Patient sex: F
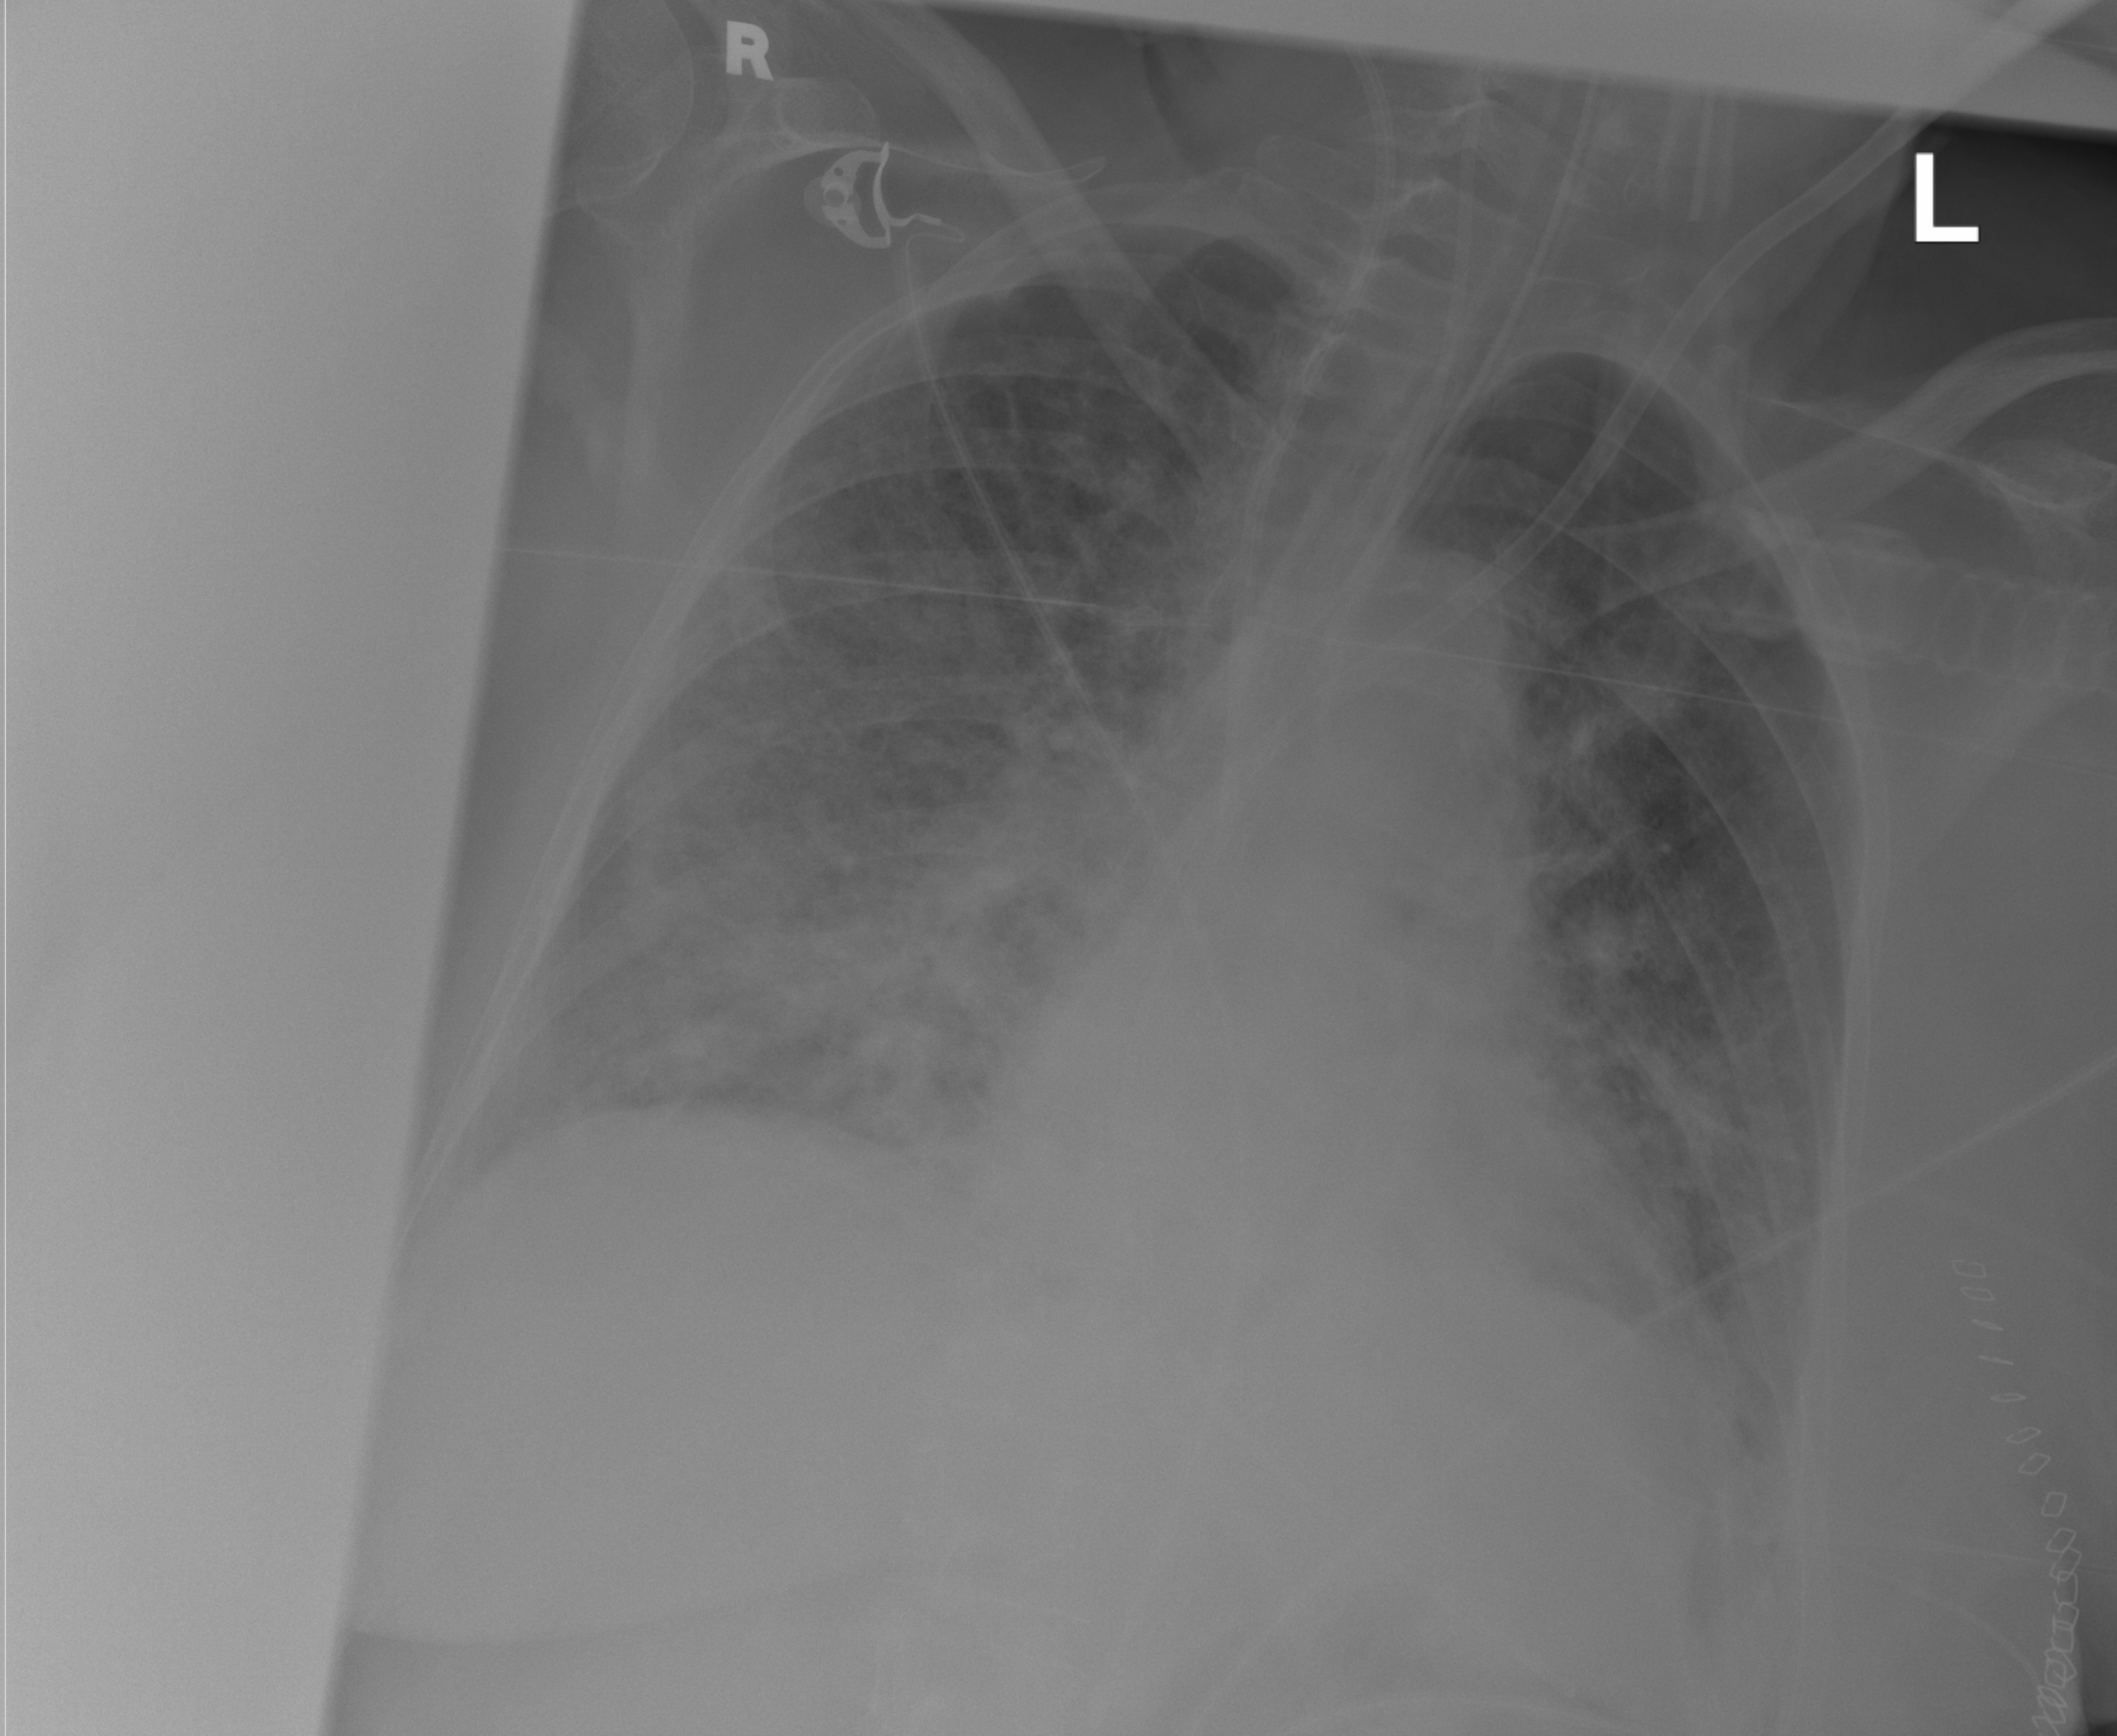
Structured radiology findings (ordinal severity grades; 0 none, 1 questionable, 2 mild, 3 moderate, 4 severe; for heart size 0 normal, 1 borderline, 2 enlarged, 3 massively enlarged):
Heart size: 1
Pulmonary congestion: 3
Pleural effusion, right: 1
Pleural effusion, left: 2
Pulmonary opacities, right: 3
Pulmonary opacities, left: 3
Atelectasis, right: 3
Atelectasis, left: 2